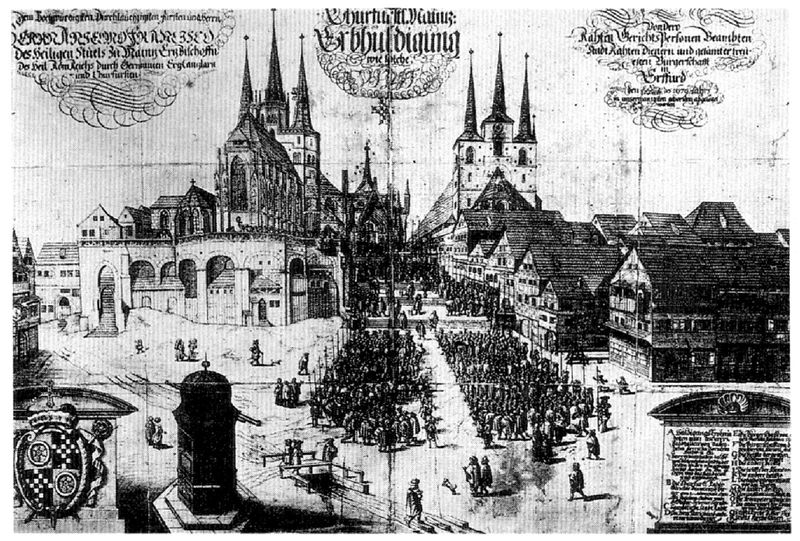
Titel: Dom in Erfurt
Standort: Erfurt, Dom (EU - D - Thüringen)
Schlagwörter: weiß, kirchturm, menschen, stadt, schwarz, straße, zeichnung, schloss, menge, alt, häuser, kirche, drei, turm, schrift, ansicht, bogen, mauer, markt, platz, treppe, soldaten, kartusche, deutsch, kirchen, buch, türme, dom, parallel, zentralperspektive, druck, stich, text, menschenmenge, münster, heer, kathedrale, wappen, karte, fachwerk, fachwerkhaus, huldigung, landkarte, parade, postkarte, erfurt, ß, erbhuldigung, dessign